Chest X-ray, PA view. Patient: 49 years old, sex F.
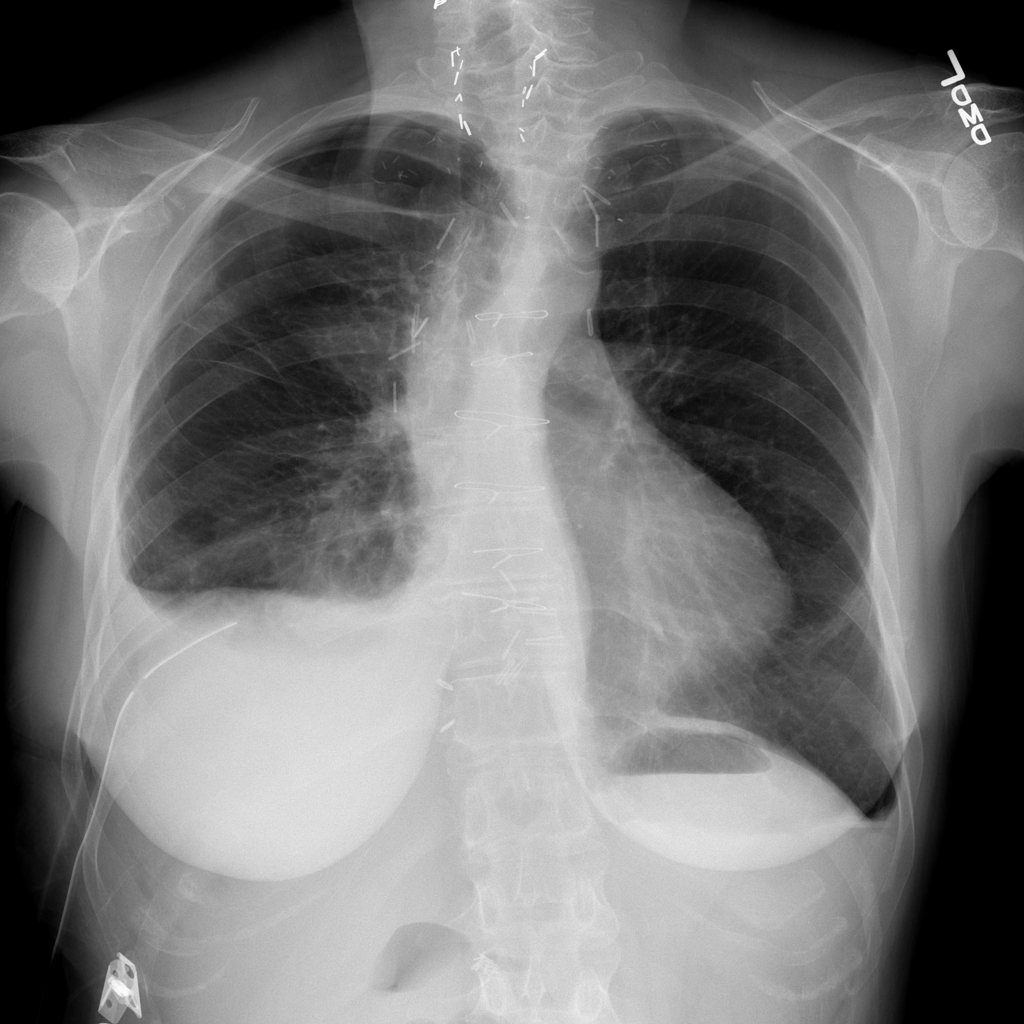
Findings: No Finding